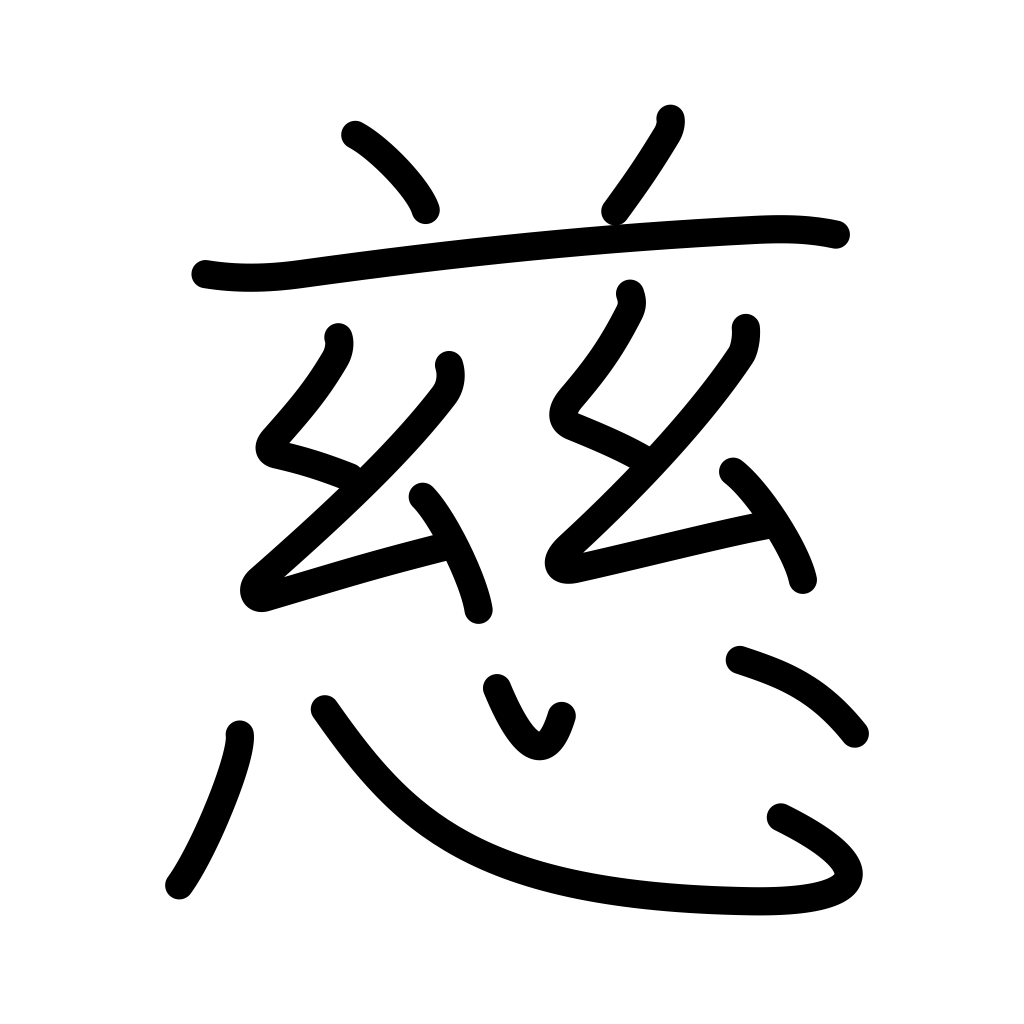
Meaning: mercy